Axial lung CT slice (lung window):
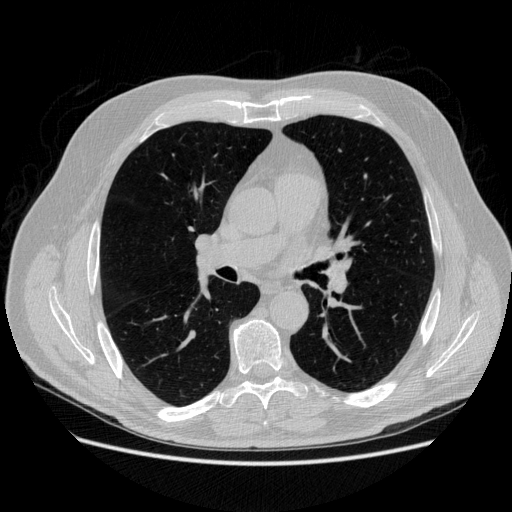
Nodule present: no